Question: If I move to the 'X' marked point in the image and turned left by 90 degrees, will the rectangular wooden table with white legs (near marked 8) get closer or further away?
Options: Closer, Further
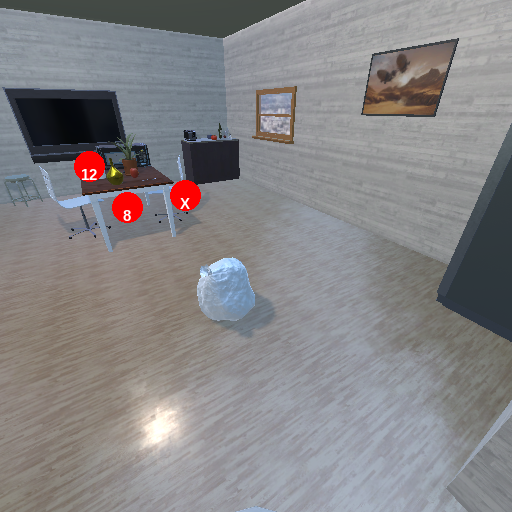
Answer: Closer